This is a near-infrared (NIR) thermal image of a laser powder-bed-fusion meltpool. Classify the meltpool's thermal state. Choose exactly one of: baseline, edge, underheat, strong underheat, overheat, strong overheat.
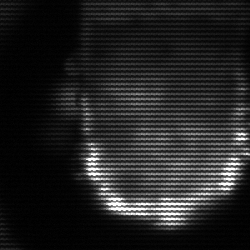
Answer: baseline